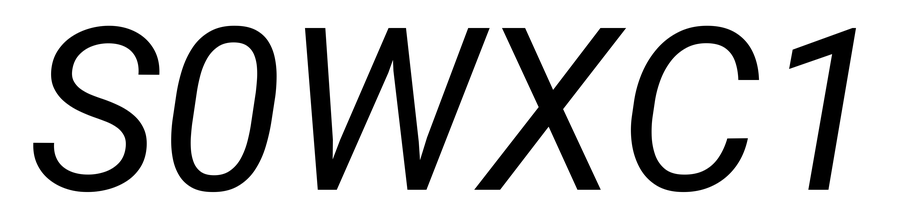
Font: Roboto-Italic_Italic